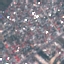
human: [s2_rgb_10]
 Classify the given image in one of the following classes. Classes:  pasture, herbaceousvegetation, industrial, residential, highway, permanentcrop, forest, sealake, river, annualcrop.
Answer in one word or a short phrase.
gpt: Residential